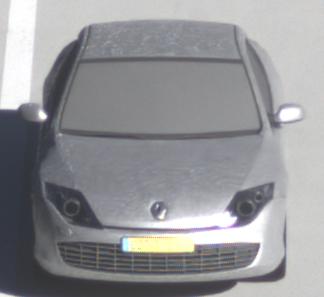
Make: Renault
Model: Laguna Coupé TCe 170
Detailed model: Laguna (III) Coupé
Model produced from: 2010/11
Model produced until: 2011/05
Doors: 2
Color: white
Road condition: dry road
Daytime: morning or afternoon
Contrast: high contrast